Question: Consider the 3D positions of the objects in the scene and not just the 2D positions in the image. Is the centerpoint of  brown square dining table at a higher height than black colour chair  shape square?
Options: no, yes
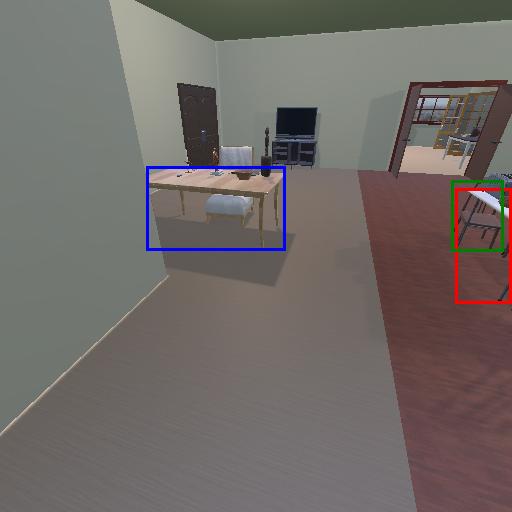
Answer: no